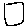
Label: square